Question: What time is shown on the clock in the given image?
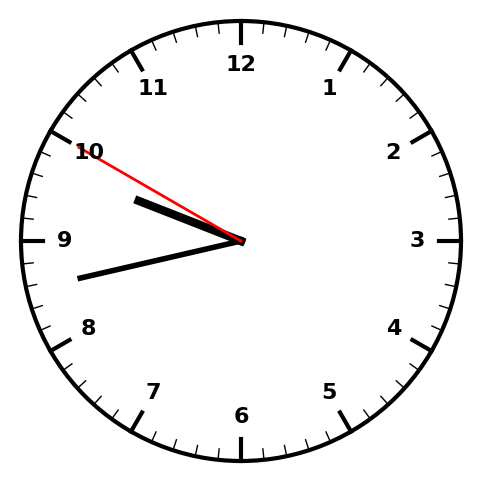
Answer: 09:42:50